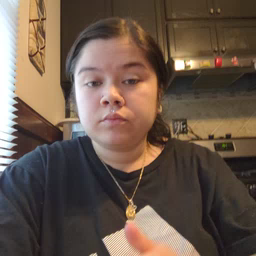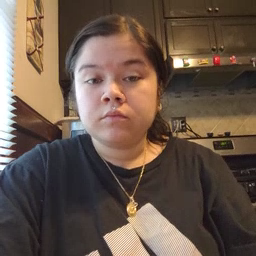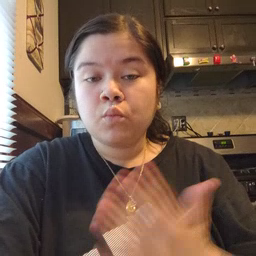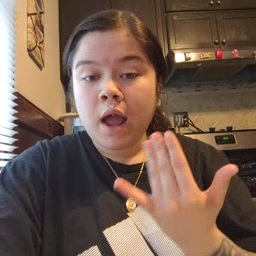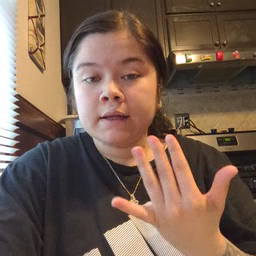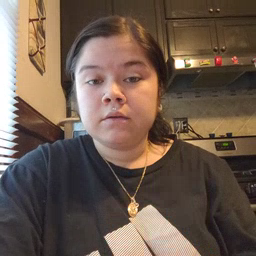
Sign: wait